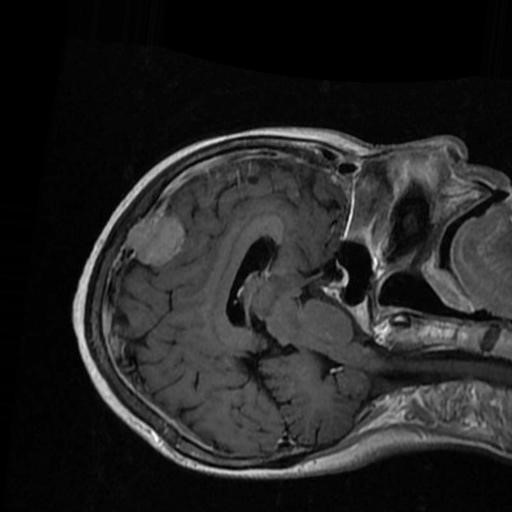
Label: brain_menin